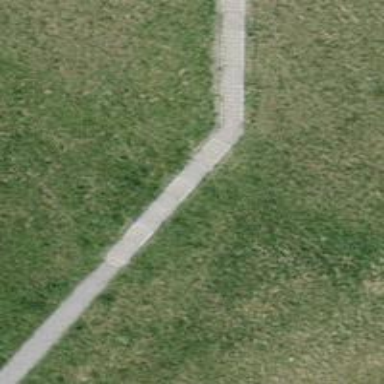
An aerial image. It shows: Road with steps.